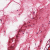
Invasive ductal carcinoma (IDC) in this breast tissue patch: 0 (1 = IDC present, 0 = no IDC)